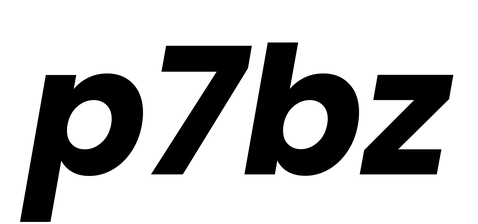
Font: Poppins-BoldItalic